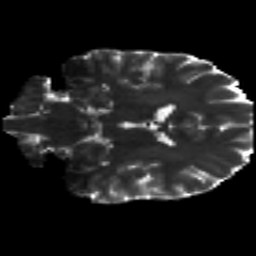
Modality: T2w
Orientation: coronal
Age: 23
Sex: male
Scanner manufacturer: siemens
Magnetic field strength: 3 T
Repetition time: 8.8 s
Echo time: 0.085 s